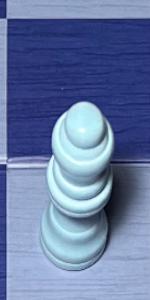
Label: Queen_White